Question: I have a large table in the following format:
'''
Data <- data.frame("Chrom" = c("chr1", "chr1", "chr1", "chr4", "chr4", "chr6"), "Site" = c(100, 200, 400, 140, 300, 400), "Heart" = c(20, 100, 0, 35, 92, 100), "Brain" = c(30, 40, 55, 100, 0, 100), "Liver" = c(100, 55, 20, 90, 0, 0), "Lungs" = c(100, 0, 80, 40, 30, 0))
'''
Giving:
'''
> Data
Chrom Site Heart Brain Liver Lungs
1 chr1 100 20 30 100 100
2 chr1 200 100 40 55 0
3 chr1 400 0 55 20 80
4 chr4 140 35 100 90 40
5 chr4 300 92 0 0 30
6 chr6 400 100 100 0 0
'''
I want to make a figure similar to this published figure. (<URL>:

Basically for each row (based on common Chrom and Site), I want to see how many intermediate values there are. I define intermediate here as values between 15 and 85. Then for each organ I would like to know how many rows are intermediate in all organs, that organ only, shared with two organs or three.
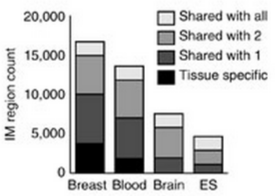
Answer: Showing the power of data.table:
'''
library(data.table)
Data <- data.frame("Chrom" = c("chr1", "chr1", "chr1", "chr4", "chr4", "chr6"), "Site" = c(100, 200, 400, 140, 300, 400), "Heart" = c(20, 100, 0, 35, 92, 100), "Brain" = c(30, 40, 55, 100, 0, 100), "Liver" = c(100, 55, 20, 90, 0, 0), "Lungs" = c(100, 0, 80, 40, 30, 0))
DT <- data.table(Data)
isintermediate <- function(x){
return(x >=15 & x <= 85)
}
DI <- DT[ , list(Chrom, Site,
Heart = isintermediate(Heart),
Brain = isintermediate(Brain),
Liver = isintermediate(Liver),
Lungs = isintermediate(Lungs))]
'''
This creates a matrix 'DI' that looks like:
'''
> DI
Chrom Site Heart Brain Liver Lungs
1: chr1 100 TRUE TRUE FALSE FALSE
2: chr1 200 FALSE TRUE TRUE FALSE
3: chr1 400 FALSE TRUE TRUE TRUE
4: chr4 140 TRUE FALSE FALSE TRUE
5: chr4 300 FALSE FALSE FALSE TRUE
6: chr6 400 FALSE FALSE FALSE FALSE
'''
With a 'TRUE' or 'FALSE' if a value is intermediate or not. (Might be a quicker way to do this than creating the function, but I find this way easy to follow).
Now, counting the Intermediate values by Chrom + Site is simple
'''
# NoI is Number Intermediate
> DI[, list(NoI = Heart + Brain + Liver + Lungs), by = c("Chrom","Site")]
Chrom Site NoI
1: chr1 100 2
2: chr1 200 2
3: chr1 400 3
4: chr4 140 2
5: chr4 300 1
6: chr6 400 0
'''
For the number of intermediate across, this gets more complicated. First, melt the data using reshape
'''
library(reshape2)
DA <- melt(DI, id.vars = c("Chrom","Site"))[value == TRUE]
'''
this gives:
'''
> DA
Chrom Site variable value
1: chr1 100 Heart TRUE
2: chr4 140 Heart TRUE
3: chr1 100 Brain TRUE
4: chr1 200 Brain TRUE
5: chr1 400 Brain TRUE
6: chr1 200 Liver TRUE
7: chr1 400 Liver TRUE
8: chr1 400 Lungs TRUE
9: chr4 140 Lungs TRUE
10: chr4 300 Lungs TRUE
'''
We are only interested in the TRUE values, hence the '[value == TRUE]' line
Now we need a count of intermediate values for each site, but appended for each organ. We can use '.N' and 'by=' to do this, and then merge back to our initial table:
'DA <- merge(DA,DA[, list(IAcc = .N), by = c("Chrom","Site")], by = c("Chrom","Site"))'
Giving:
'''
> DA
Chrom Site variable value IAcc
1: chr1 100 Heart TRUE 2
2: chr1 100 Brain TRUE 2
3: chr1 200 Brain TRUE 2
4: chr1 200 Liver TRUE 2
5: chr1 400 Brain TRUE 3
6: chr1 400 Liver TRUE 3
7: chr1 400 Lungs TRUE 3
8: chr4 140 Heart TRUE 2
9: chr4 140 Lungs TRUE 2
10: chr4 300 Lungs TRUE 1
'''
Now all that is left is to get a count of unique IAccs by each organ, which we can get with the 'table' function:
'''
Output <- data.table(table(DA[,list(variable,IAcc)]))
> Output
variable IAcc N
1: Heart 1 0
2: Brain 1 0
3: Liver 1 0
4: Lungs 1 1
5: Heart 2 2
6: Brain 2 2
7: Liver 2 1
8: Lungs 2 1
9: Heart 3 0
10: Brain 3 1
11: Liver 3 1
12: Lungs 3 1
'''
Where 'IAcc' is the number of organs (including itself) that also have an intermediate value at the same Chrom and Site, and N is the number of times that is seen.
Finally, to plot (forgive the default colours):
'''
library(ggplot2)
ggplot(Output, aes(x = variable, y = N, fill = IAcc)) + geom_bar(stat = "identity")
'''